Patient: sex M, age 73
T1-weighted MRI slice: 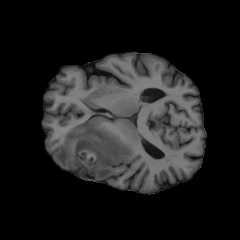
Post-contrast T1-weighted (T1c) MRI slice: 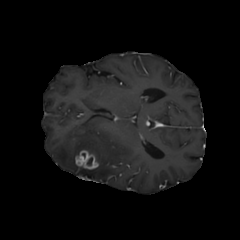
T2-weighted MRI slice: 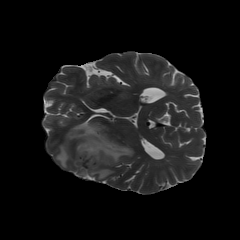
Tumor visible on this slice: yes
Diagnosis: Glioblastoma, IDH-wildtype
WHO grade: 4